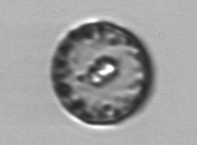
Label: Thalassiosira